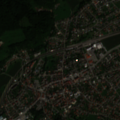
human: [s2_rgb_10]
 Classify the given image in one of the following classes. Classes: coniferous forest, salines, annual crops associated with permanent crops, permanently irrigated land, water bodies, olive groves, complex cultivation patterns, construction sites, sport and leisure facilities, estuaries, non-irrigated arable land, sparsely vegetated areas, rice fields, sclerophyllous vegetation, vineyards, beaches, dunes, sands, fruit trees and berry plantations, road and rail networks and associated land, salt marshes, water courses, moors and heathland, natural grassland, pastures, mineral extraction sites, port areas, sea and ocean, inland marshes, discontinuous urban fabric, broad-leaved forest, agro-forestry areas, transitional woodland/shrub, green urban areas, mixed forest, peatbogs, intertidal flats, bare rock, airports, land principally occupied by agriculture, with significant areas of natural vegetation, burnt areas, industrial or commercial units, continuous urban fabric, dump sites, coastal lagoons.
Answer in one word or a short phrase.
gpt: discontinuous urban fabric, non-irrigated arable land, complex cultivation patterns, mixed forest